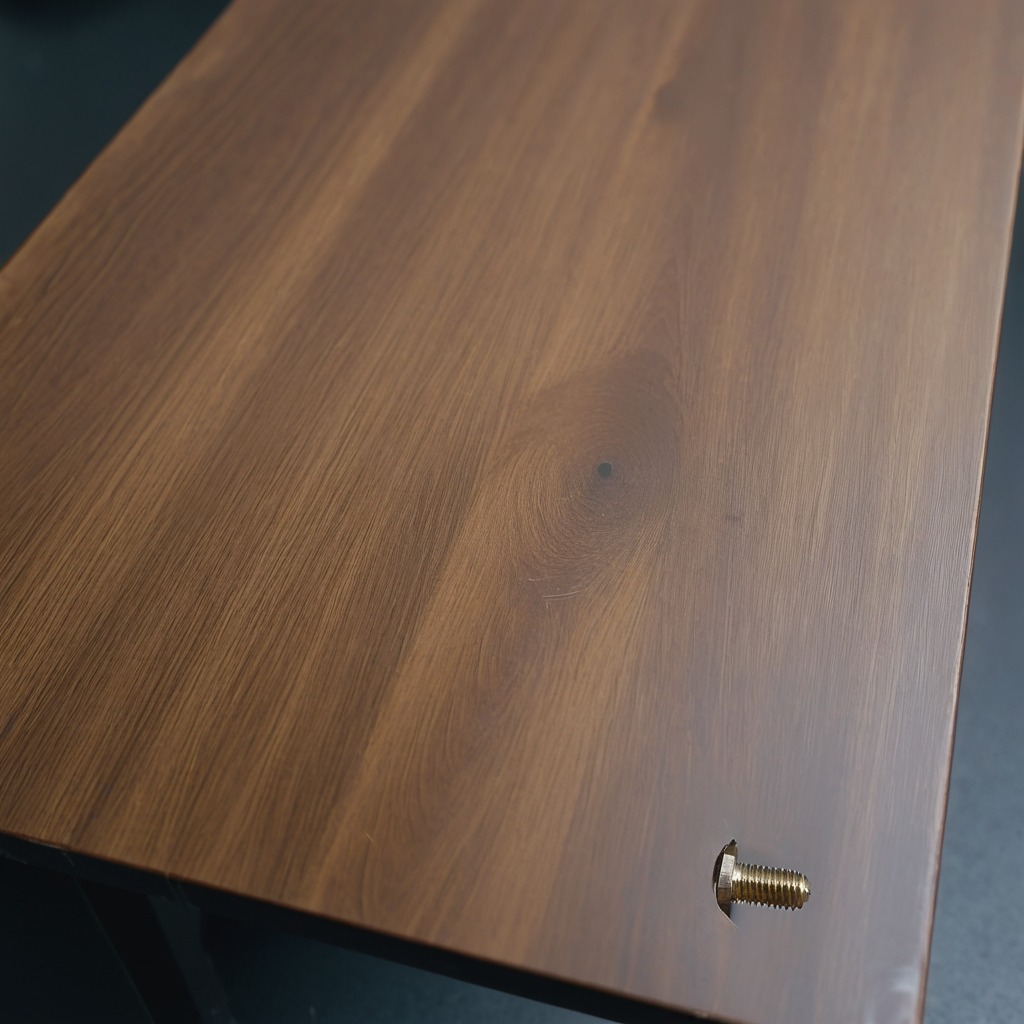
A metal screw is lying on a old table with faint burn marks in a small garage at twilight.